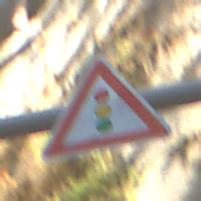
Verkehrszeichen: Lichtzeichenanlage
Umgebung: Outdoor, Urban
Tageszeit: Midday
Wetter: Clear
Licht: Natural
Jahreszeit: NotSpecified
Kontrast: LowContrast